Field crop: tomato
Growth stage: 1
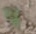
Species: solanum